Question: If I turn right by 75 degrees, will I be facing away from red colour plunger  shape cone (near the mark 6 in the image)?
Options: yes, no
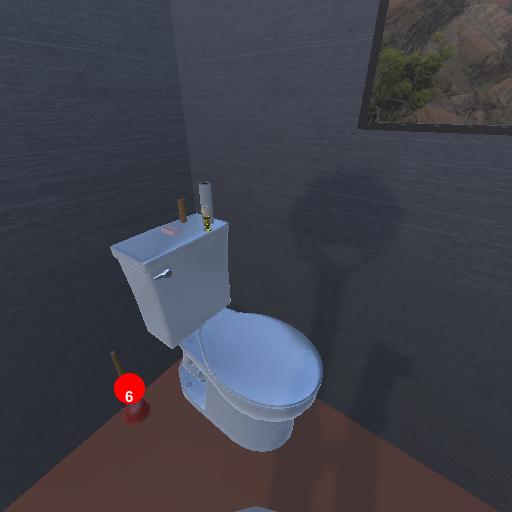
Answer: yes